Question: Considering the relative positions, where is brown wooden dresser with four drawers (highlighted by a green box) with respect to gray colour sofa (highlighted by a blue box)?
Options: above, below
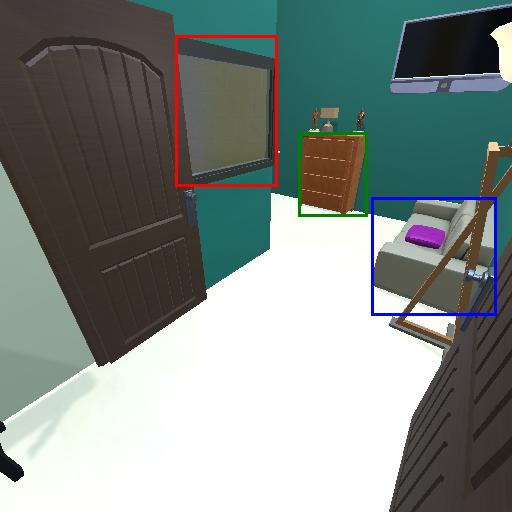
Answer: above